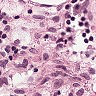
Metastatic tissue present: no